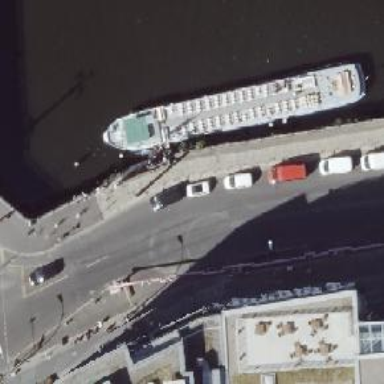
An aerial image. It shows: Pier used for cruise ship mooring.